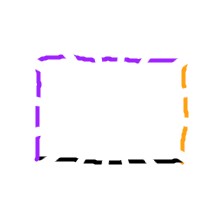
Shape: rectangle